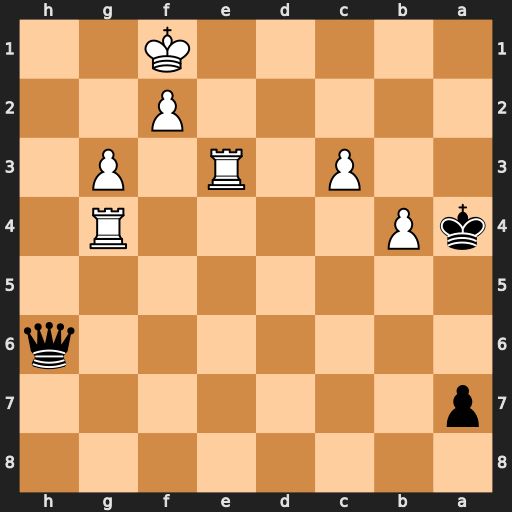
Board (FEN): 8/p7/7q/8/kP4R1/2P1R1P1/5P2/5K2
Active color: b
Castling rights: -
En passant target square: -
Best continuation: Qh3+ Kg1 Qxg4